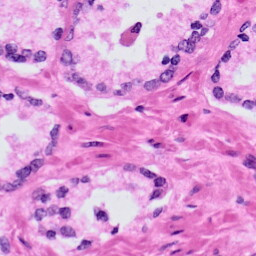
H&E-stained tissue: Prostate